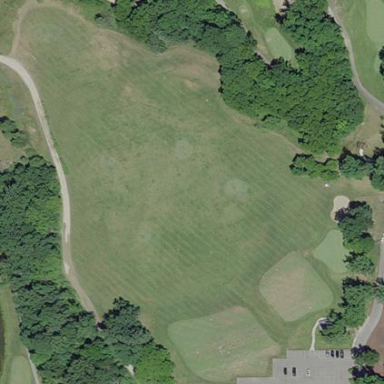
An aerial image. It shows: Grassy area designated for driving range golf.